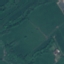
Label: Pasture